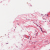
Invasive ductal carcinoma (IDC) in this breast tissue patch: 0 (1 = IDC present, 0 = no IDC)